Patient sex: F
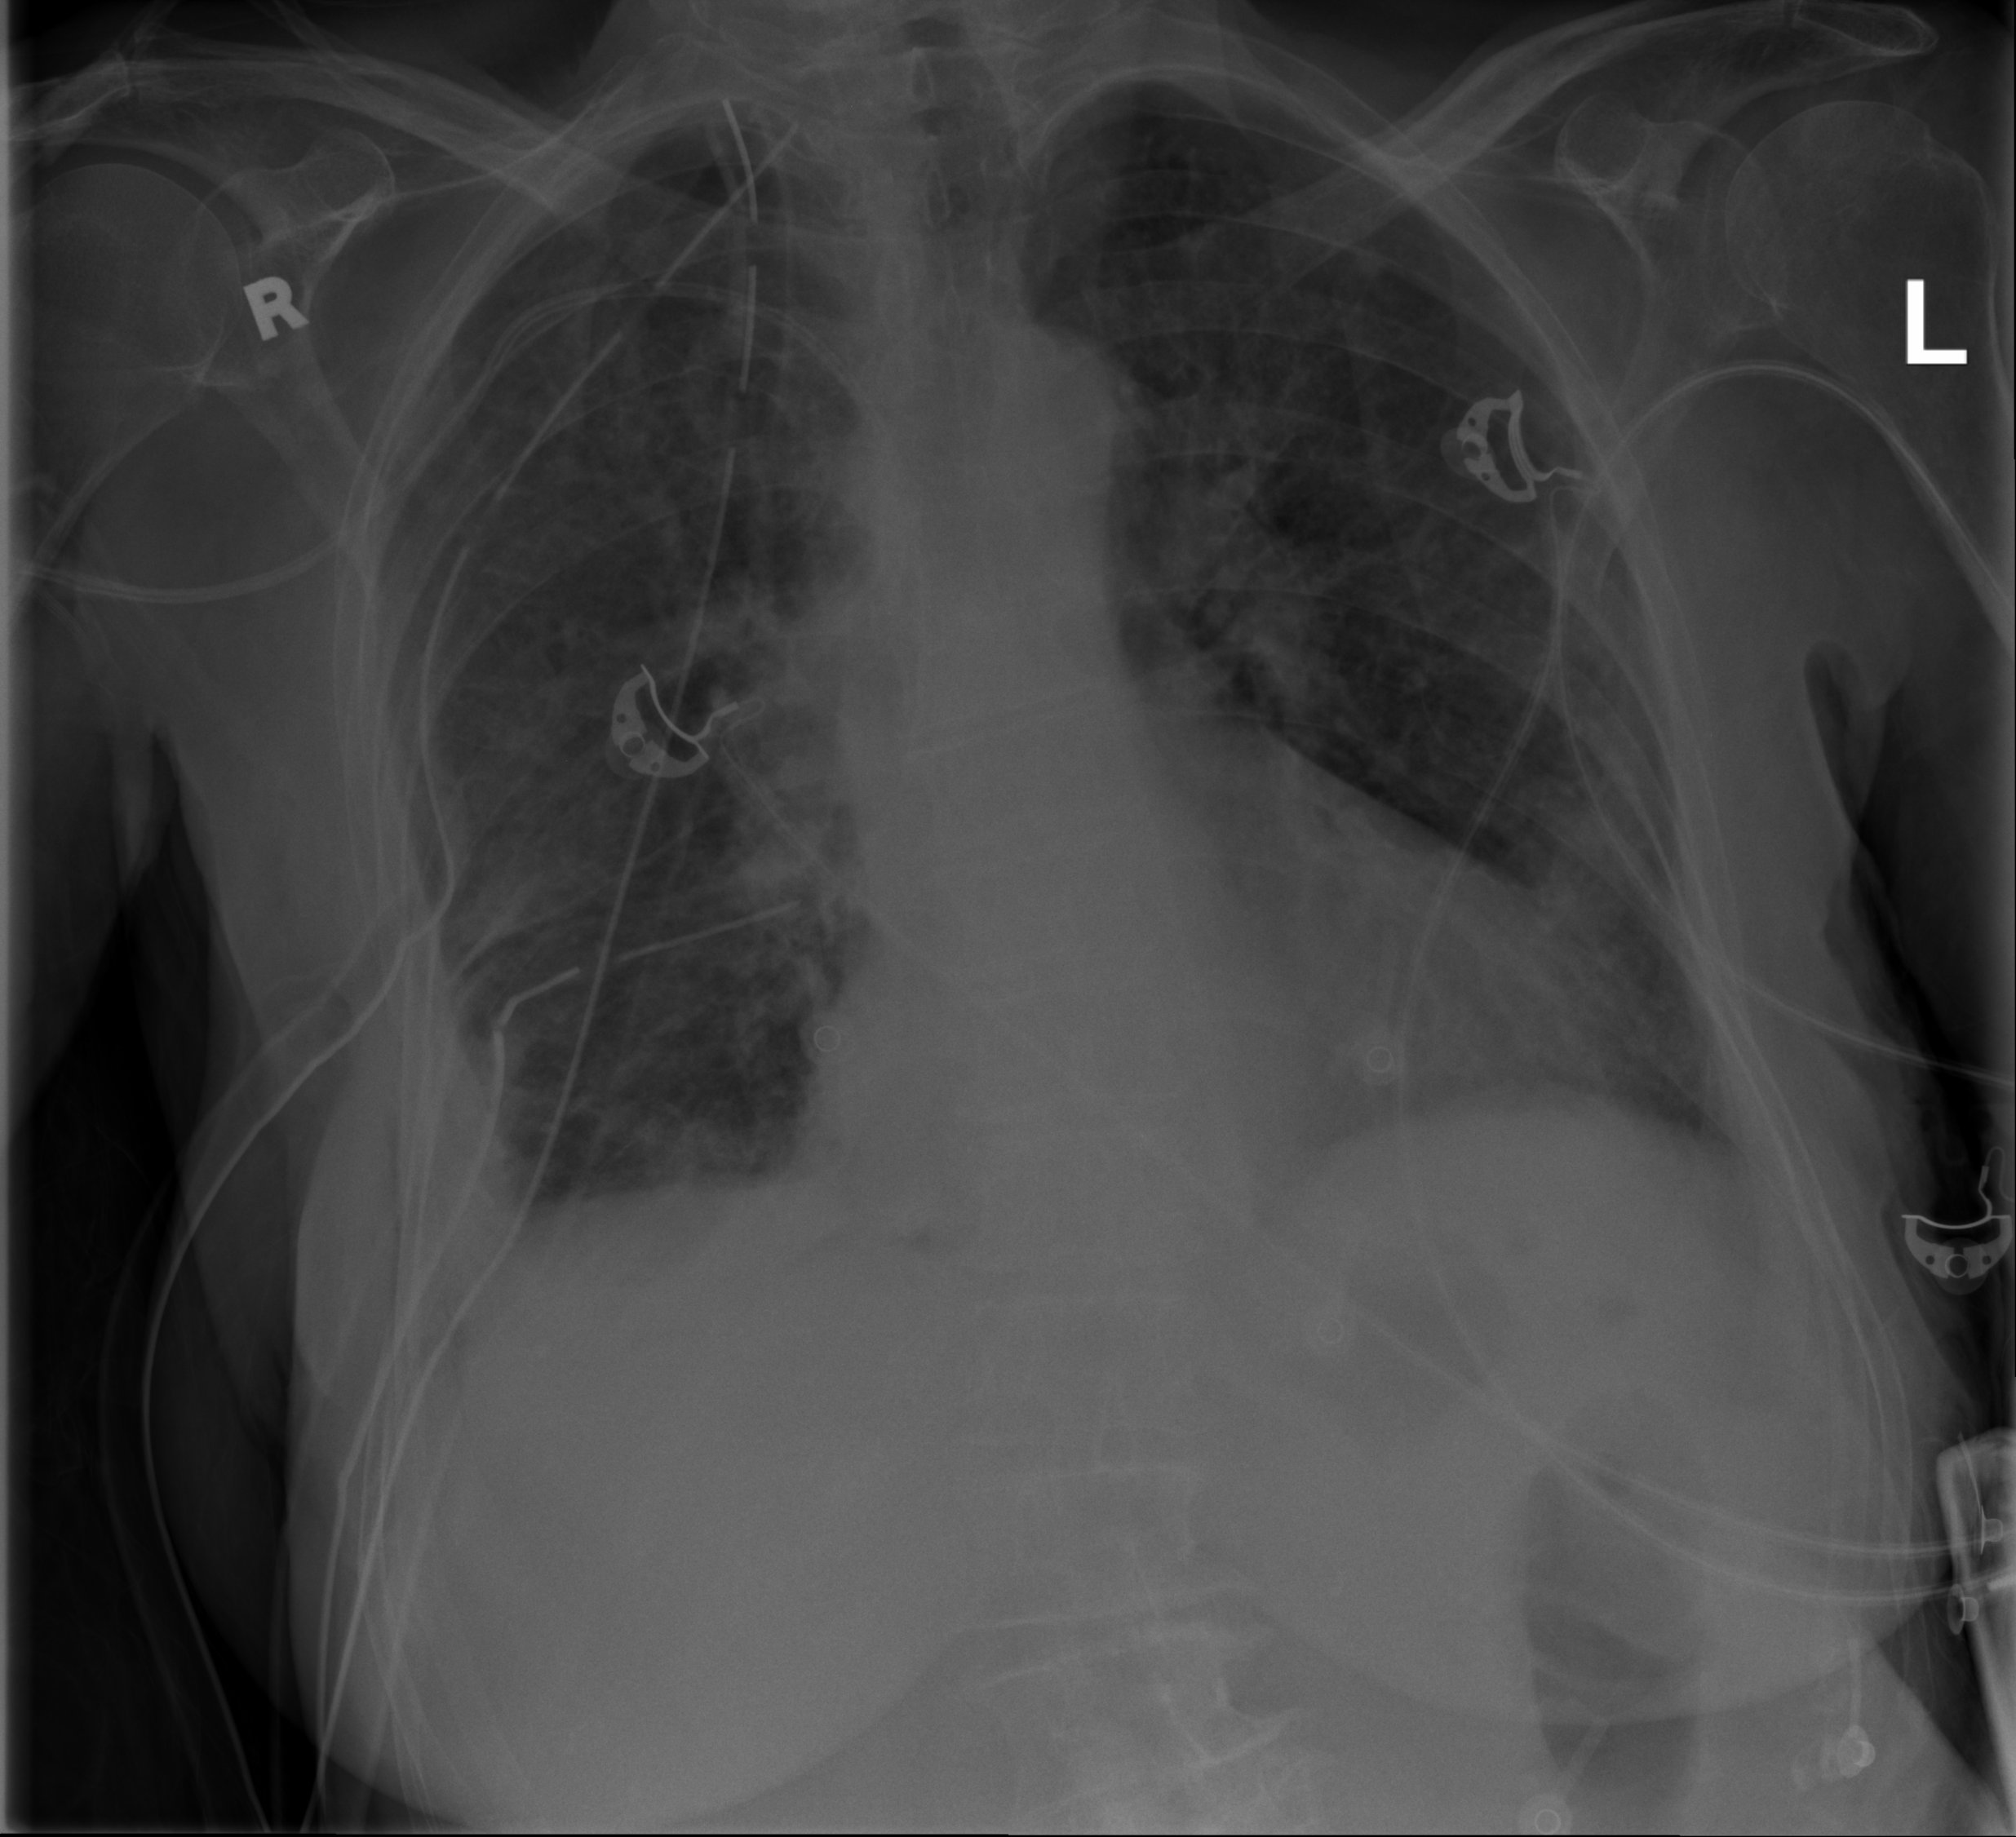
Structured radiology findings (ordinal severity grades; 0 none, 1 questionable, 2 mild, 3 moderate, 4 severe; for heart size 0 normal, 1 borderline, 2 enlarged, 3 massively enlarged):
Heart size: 2
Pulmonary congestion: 0
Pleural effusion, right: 2
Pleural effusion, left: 0
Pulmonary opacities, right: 0
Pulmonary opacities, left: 0
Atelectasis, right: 2
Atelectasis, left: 0